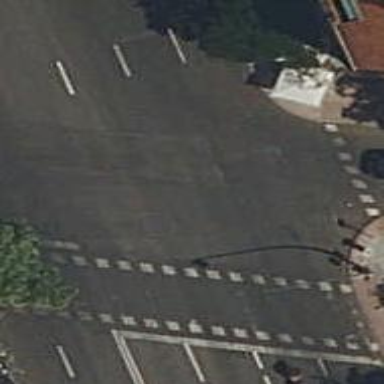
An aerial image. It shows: Road with traffic signals.